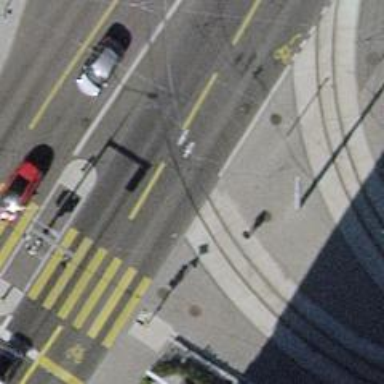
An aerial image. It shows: Service road with asphalt surface and embedded tram rails.